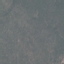
Land use / land cover class: HerbaceousVegetation